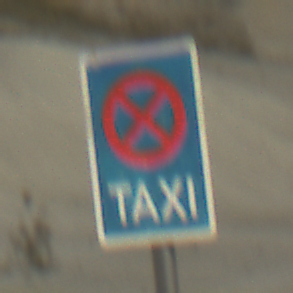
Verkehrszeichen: Taxenstand
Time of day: MorningAfternoon
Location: Outdoor (Beach)
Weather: PartlyCloudy
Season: NotSpecified
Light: Natural